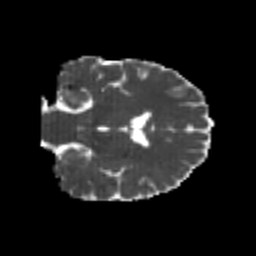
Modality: MD
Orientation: coronal
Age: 24
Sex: male
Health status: healthy
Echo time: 0.074 s